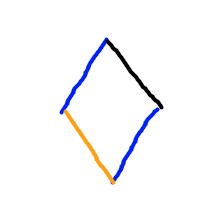
Shape: rhombus